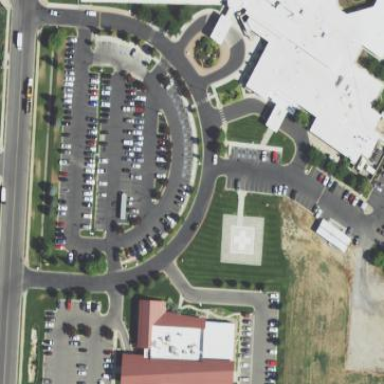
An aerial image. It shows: Hospital providing healthcare services.